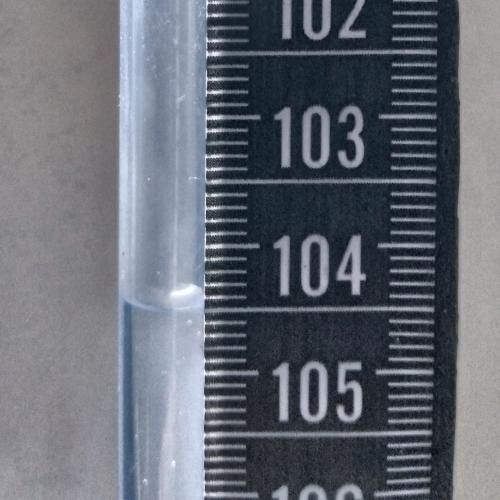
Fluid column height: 104.5 cm